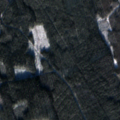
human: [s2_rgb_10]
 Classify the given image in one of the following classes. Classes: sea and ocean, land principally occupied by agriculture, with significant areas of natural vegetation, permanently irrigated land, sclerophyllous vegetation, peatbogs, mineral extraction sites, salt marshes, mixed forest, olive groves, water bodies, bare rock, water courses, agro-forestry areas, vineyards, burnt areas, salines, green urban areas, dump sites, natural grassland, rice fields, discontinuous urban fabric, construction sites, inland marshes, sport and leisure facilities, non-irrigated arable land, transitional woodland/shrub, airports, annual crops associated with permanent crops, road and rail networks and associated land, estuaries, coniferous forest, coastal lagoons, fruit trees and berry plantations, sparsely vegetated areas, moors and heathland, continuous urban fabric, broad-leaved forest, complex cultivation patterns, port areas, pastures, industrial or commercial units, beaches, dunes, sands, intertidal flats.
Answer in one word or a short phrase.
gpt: coniferous forest, mixed forest, peatbogs